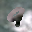
Label: 9